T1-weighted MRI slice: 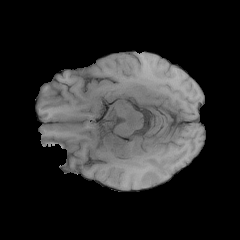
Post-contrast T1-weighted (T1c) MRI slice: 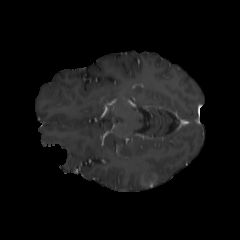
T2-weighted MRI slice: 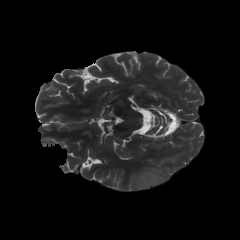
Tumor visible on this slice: yes